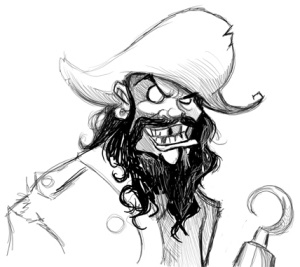
Label: pirate, pirate ship